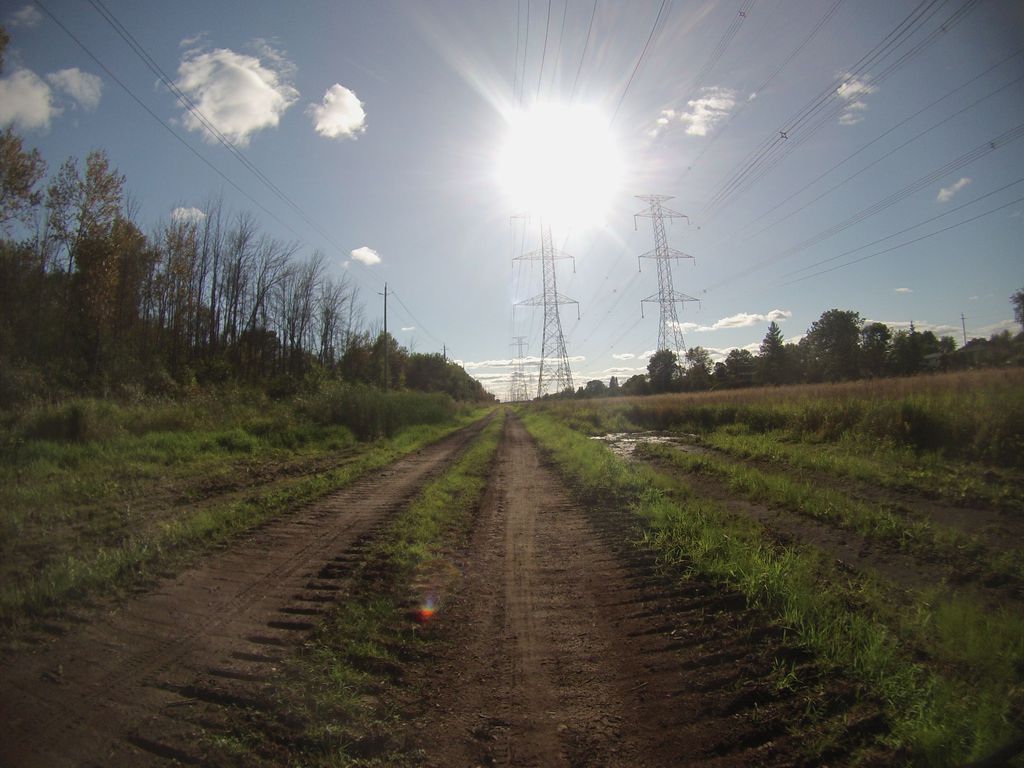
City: ottawa-gatineau